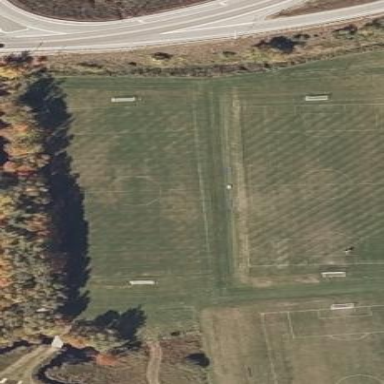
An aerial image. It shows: Soccer pitch for leisureland activities.